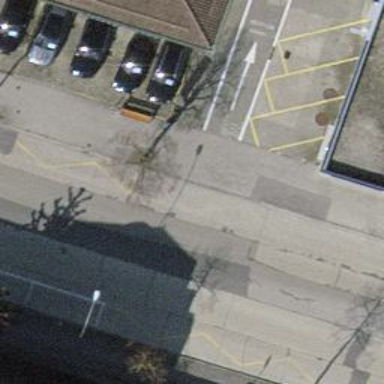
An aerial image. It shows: Asphalt sidewalk.